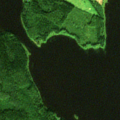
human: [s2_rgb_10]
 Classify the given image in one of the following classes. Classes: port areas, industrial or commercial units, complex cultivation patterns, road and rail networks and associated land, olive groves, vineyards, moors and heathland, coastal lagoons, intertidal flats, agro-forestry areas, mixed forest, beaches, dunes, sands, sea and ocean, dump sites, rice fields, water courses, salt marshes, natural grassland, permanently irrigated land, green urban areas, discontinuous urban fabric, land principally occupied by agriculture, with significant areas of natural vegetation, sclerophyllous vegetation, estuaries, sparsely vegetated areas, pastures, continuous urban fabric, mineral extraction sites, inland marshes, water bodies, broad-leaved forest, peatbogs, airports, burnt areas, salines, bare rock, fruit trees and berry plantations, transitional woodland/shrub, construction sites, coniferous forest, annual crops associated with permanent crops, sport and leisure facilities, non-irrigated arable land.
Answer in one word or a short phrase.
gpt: land principally occupied by agriculture, with significant areas of natural vegetation, mixed forest, water bodies